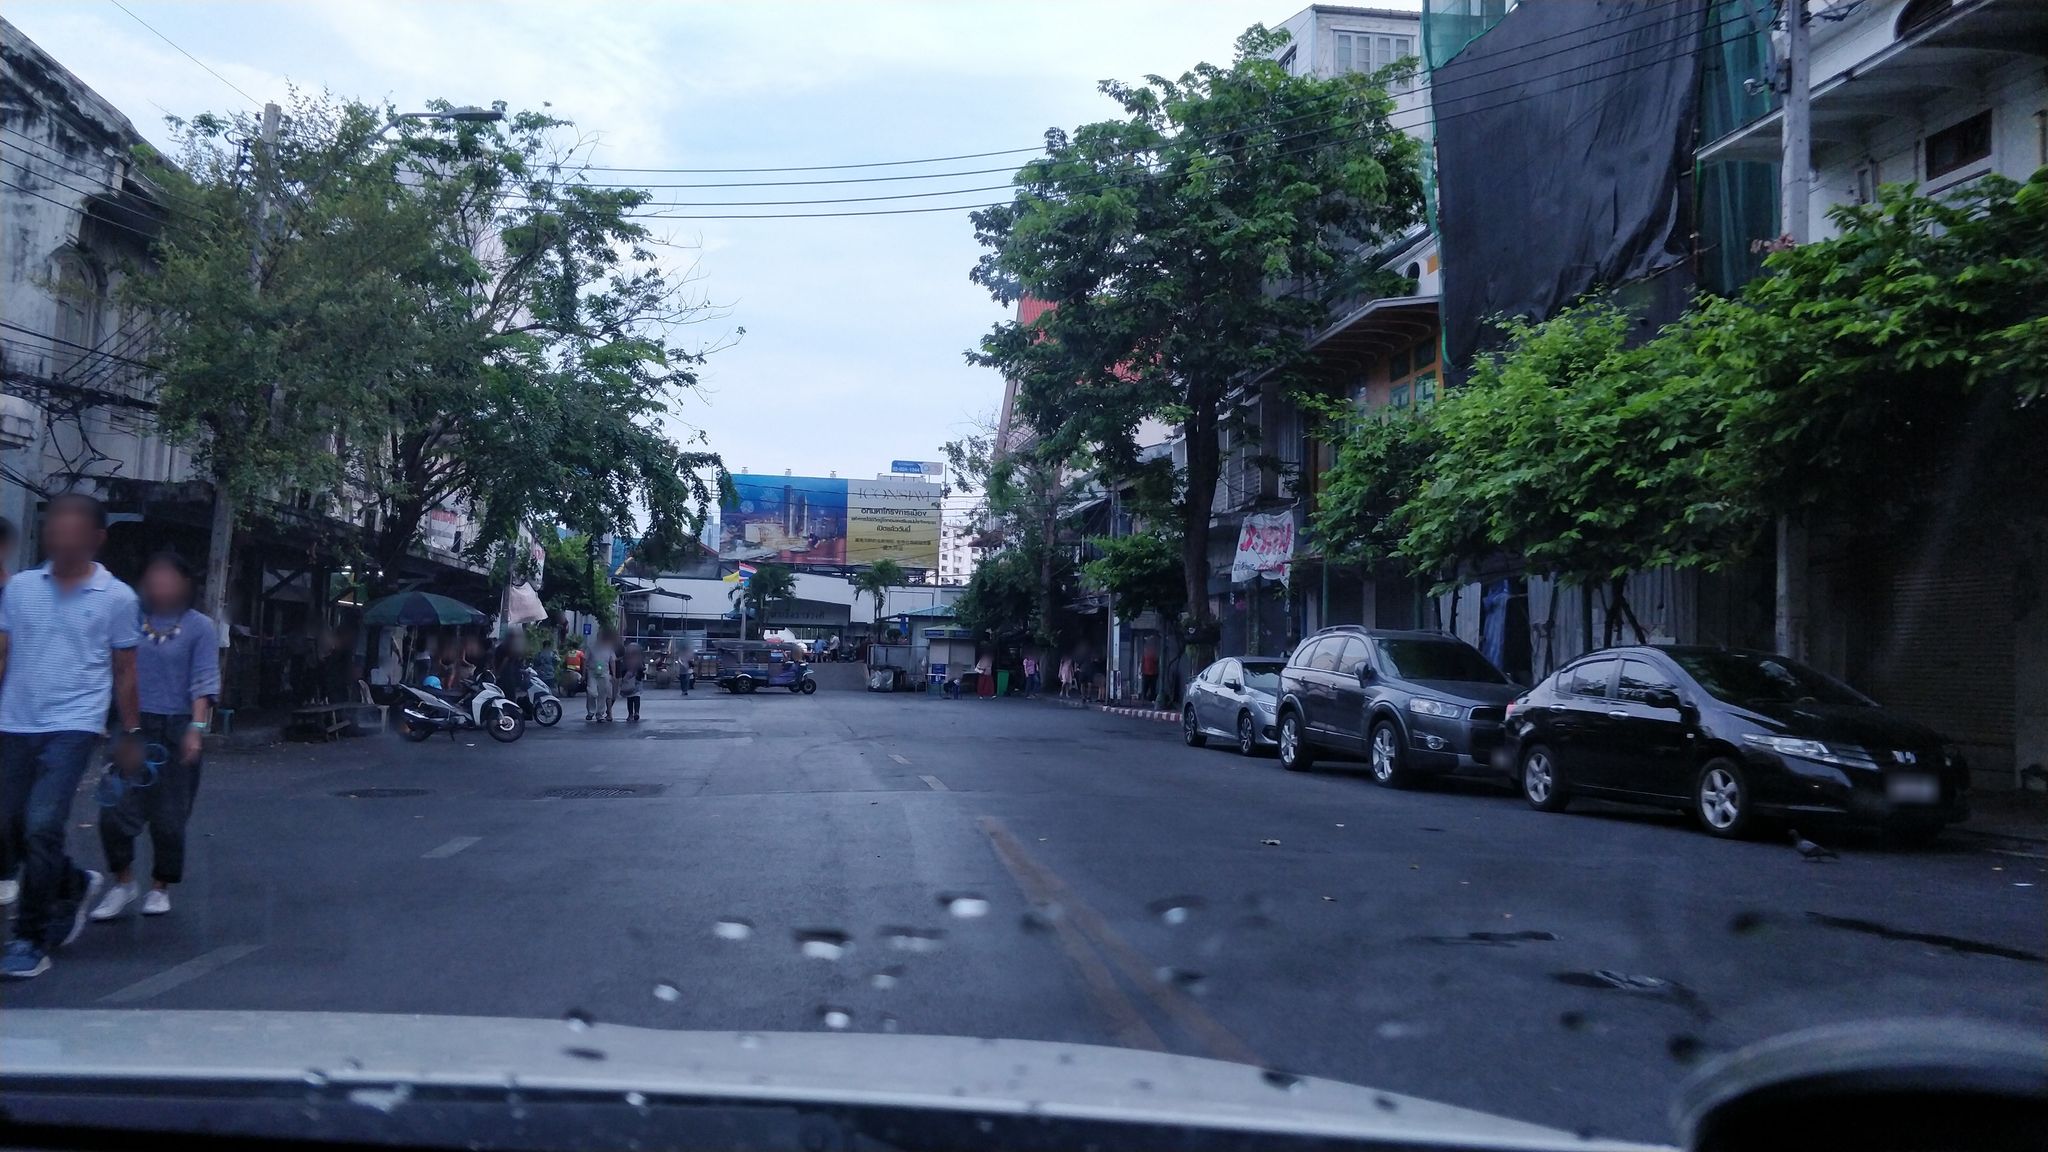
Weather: clear
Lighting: day
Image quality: good
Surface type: driving surface
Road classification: footway, tertiary
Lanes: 4
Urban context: urban centre
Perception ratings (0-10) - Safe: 5.76, Lively: 8.57, Beautiful: 4, Boring: 1.64, Depressing: 3.18, Wealthy: 1.96